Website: home-depot
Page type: receipt
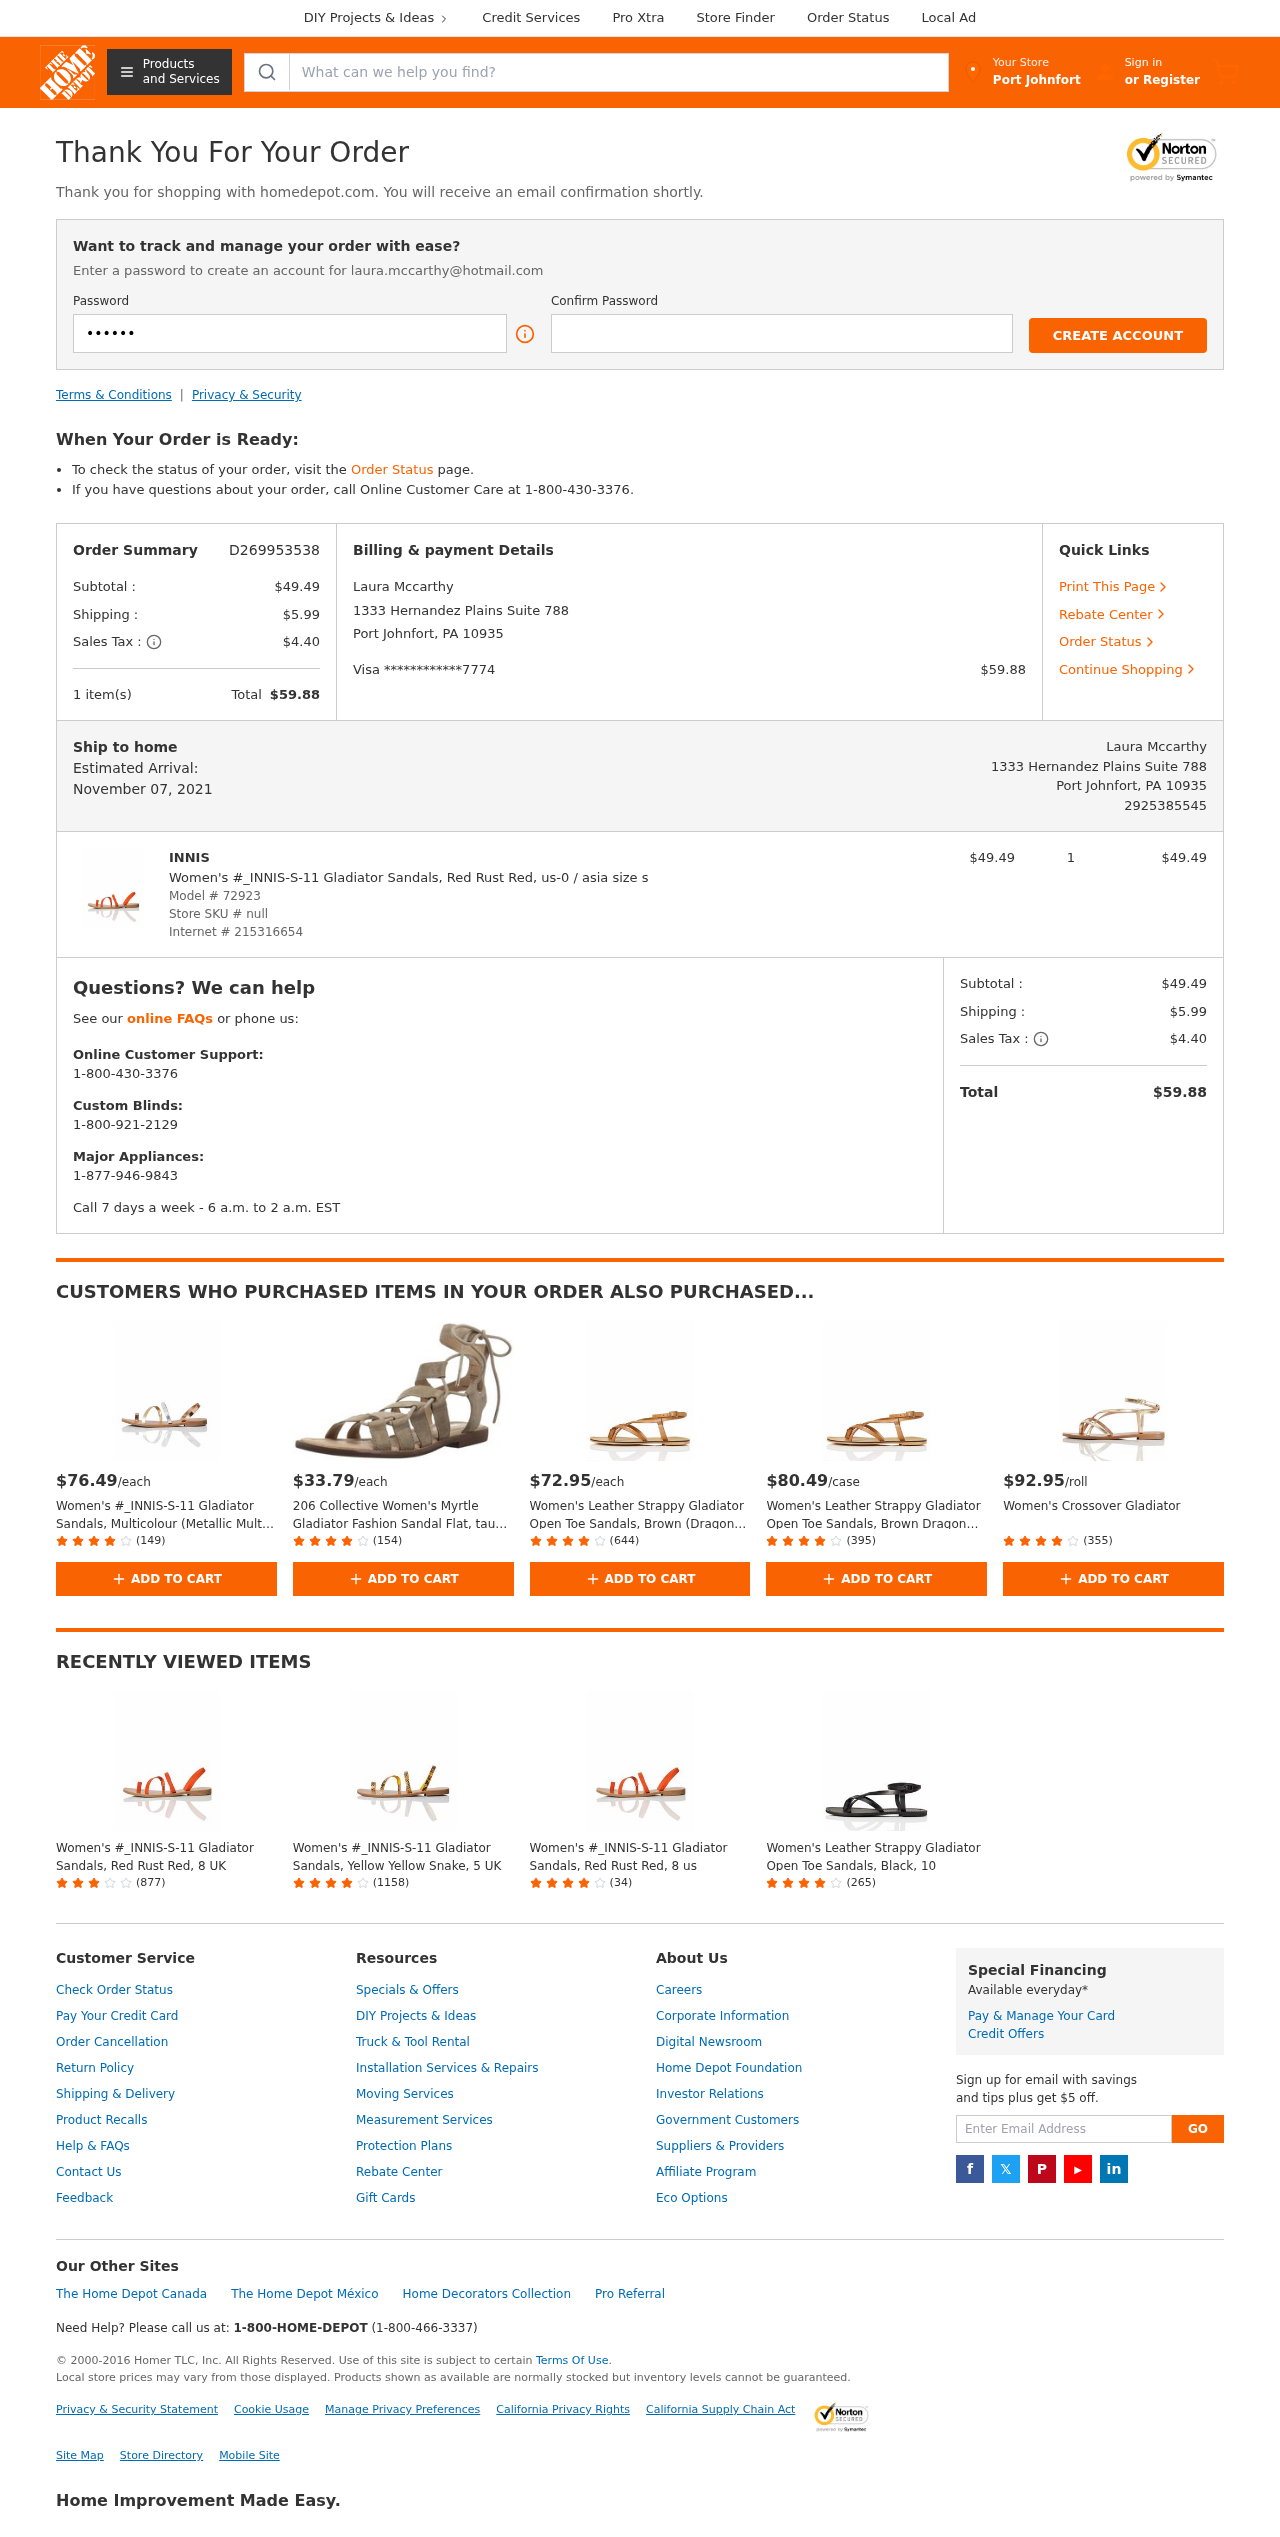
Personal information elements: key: PII_CARD_LAST4
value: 7774
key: PII_CARD_TYPE
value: Visa
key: PII_CITY
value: Port Johnfort
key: PII_EMAIL
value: laura.mccarthy@hotmail.com
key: PII_FULLNAME
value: Laura Mccarthy
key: PII_PHONE
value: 2925385545
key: PII_STREET
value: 1333 Hernandez Plains Suite 788
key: PII_CITY_STATE_ZIP
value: Port Johnfort, PA 10935
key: PII_FULLNAME2
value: Laura Mccarthy
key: PII_POSTCODE
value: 10935
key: PII_STATE_ABBR
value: PA
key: PII_POSTCODE_FULL
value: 10935
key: PII_CITY_STATE
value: Port Johnfort, PA
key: PII_POSTCODE_NUMERIC
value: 10935
Product elements: key: PRODUCT1_BRAND
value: INNIS
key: PRODUCT1_NAME
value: Women's #_INNIS-S-11 Gladiator Sandals, Red Rust Red, us-0 / asia size s
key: PRODUCT1_PRICE
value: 49.49
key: PRODUCT1_QUANTITY
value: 1
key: PRODUCT2_PRICE
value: $76.49
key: PRODUCT2_NAME
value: Women's #_INNIS-S-11 Gladiator Sandals, Multicolour (Metallic Multi), US 5
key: PRODUCT2_NUM_RATINGS
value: (149)
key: PRODUCT3_PRICE
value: $33.79
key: PRODUCT3_NAME
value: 206 Collective Women's Myrtle Gladiator Fashion Sandal Flat, taupe suede, 9 B US
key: PRODUCT3_NUM_RATINGS
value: (154)
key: PRODUCT4_PRICE
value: $72.95
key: PRODUCT4_NAME
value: Women's Leather Strappy Gladiator Open Toe Sandals, Brown (Dragon Tan), 3
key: PRODUCT4_NUM_RATINGS
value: (644)
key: PRODUCT5_PRICE
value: $80.49
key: PRODUCT5_NAME
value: Women's Leather Strappy Gladiator Open Toe Sandals, Brown Dragon Tan, 8
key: PRODUCT5_NUM_RATINGS
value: (395)
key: PRODUCT6_PRICE
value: $92.95
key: PRODUCT6_NAME
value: Women's Crossover Gladiator
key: PRODUCT6_NUM_RATINGS
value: (355)
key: PRODUCT7_NAME
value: Women's #_INNIS-S-11 Gladiator Sandals, Red Rust Red, 8 UK
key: PRODUCT7_NUM_RATINGS
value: (877)
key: PRODUCT8_NAME
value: Women's #_INNIS-S-11 Gladiator Sandals, Yellow Yellow Snake, 5 UK
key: PRODUCT8_NUM_RATINGS
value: (1158)
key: PRODUCT9_NAME
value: Women's #_INNIS-S-11 Gladiator Sandals, Red Rust Red, 8 us
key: PRODUCT9_NUM_RATINGS
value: (34)
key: PRODUCT10_NAME
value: Women's Leather Strappy Gladiator Open Toe Sandals, Black, 10
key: PRODUCT10_NUM_RATINGS
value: (265)
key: PRODUCT_MODEL_NUMBER
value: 72923
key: PRODUCT_INTERNET_NUMBER
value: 215316654
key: PRODUCT1_LINE_TOTAL
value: $49.49
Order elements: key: ORDER_ID
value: D269953538
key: ORDER_SUBTOTAL
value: $49.49
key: ORDER_SHIPPING_COST
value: $5.99
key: ORDER_TAX
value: $4.40
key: ORDER_NUM_ITEMS
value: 1 item(s)
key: ORDER_TOTAL
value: $59.88
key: ORDER_DELIVERY_DATE
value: November 07, 2021
Search elements: key: HEADER_SEARCH
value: What can we help you find?
Other elements: key: STORE_SKU
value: null